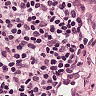
Metastatic tissue present: no